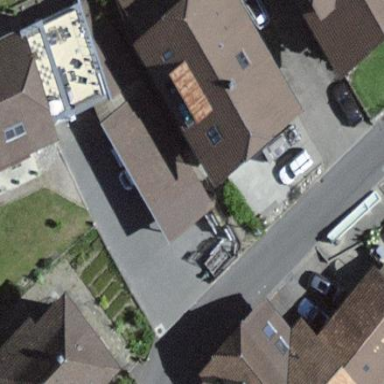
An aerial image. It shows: Residential building.